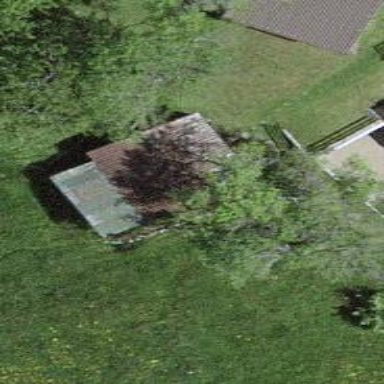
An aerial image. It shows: Shed.